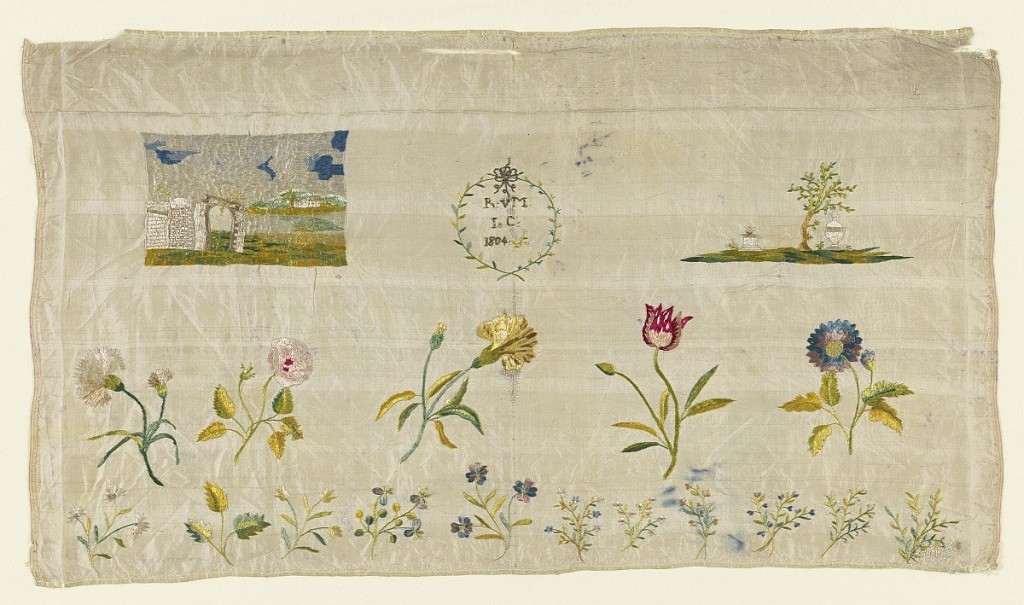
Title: Sampler
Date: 1804
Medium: silk, metal Technique: satin, split, chain, and laid stitches on plain weave
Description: Seascape with island; landscape with urn and altar; sixteen flowering sprays arranged in two rows; initials "R. vM." and "I. C." with the date "1804" in a wreath.